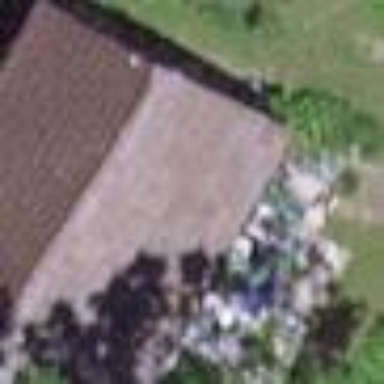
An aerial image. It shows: Garage.